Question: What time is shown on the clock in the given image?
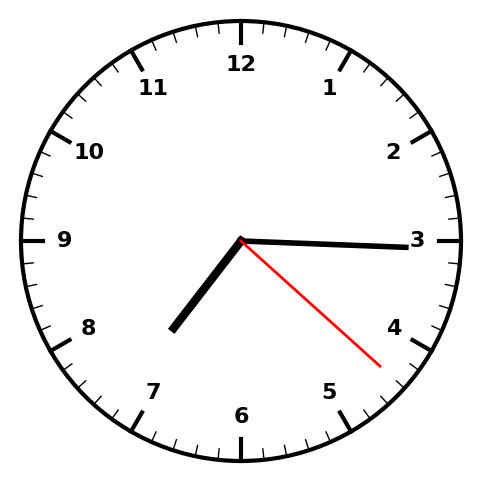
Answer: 07:15:22